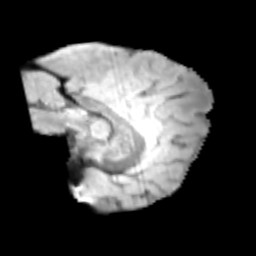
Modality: T2w
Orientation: sagittal
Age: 9
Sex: male
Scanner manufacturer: siemens
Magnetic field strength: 3 T
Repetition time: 3.8 s
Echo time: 0.07 s